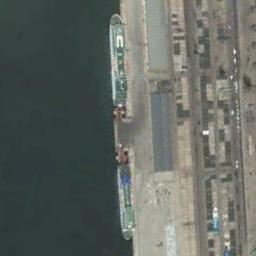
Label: ship